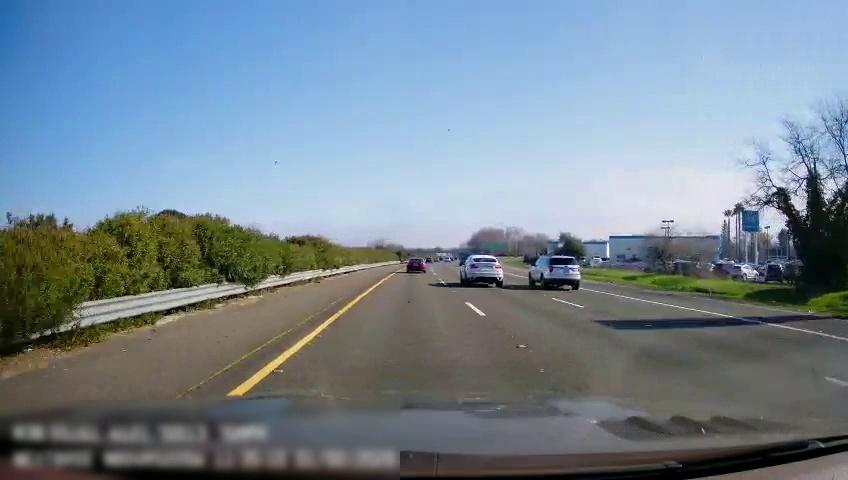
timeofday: Day
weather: Sunny
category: Drivable Space
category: Vehicles | SUV
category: Vehicles | Car
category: Vehicles | SUV
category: Lanes | Current Lane
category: Lanes | Current Lane
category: Lanes | Alternate Lane
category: Lanes | Alternate Lane